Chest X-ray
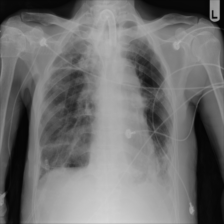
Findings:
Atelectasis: negative
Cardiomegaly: negative
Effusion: negative
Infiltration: negative
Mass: negative
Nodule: negative
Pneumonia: negative
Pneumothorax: negative
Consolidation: negative
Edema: negative
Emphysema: negative
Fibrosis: negative
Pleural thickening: negative
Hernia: negative